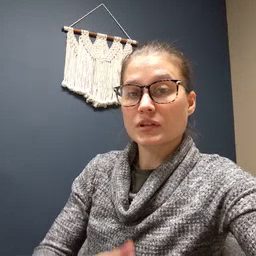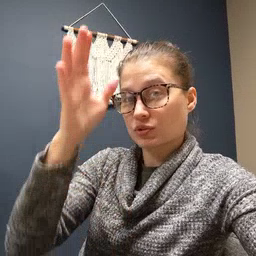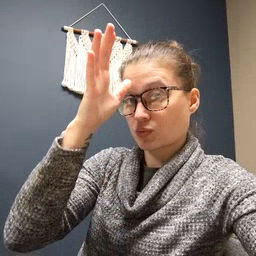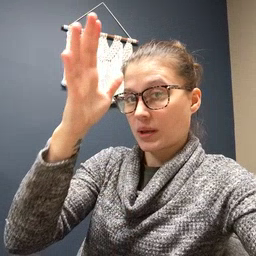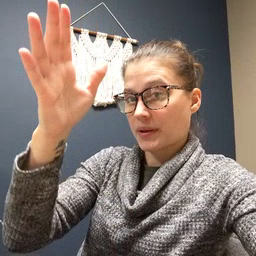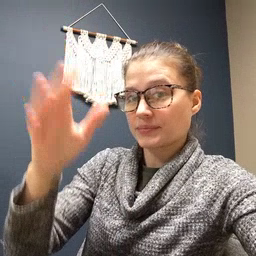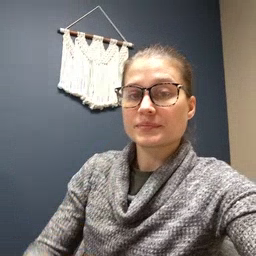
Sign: grandpa